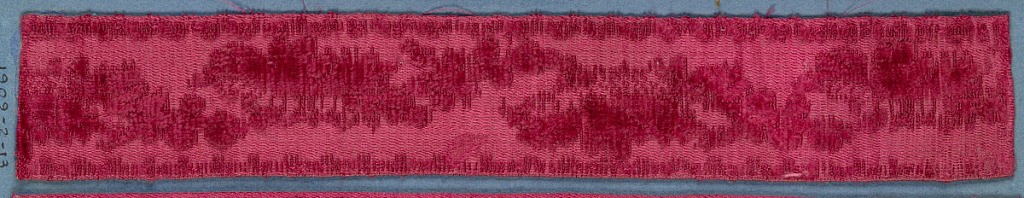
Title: Trimming
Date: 19th century
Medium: silk Technique: cut and uncut supplementary warp on satin ground (velvet)
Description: Red trimming fragment in a design of leaves and flowers.